Aerial crown-view tile of a tropical tree (Barro Colorado Island, Panama), acquired 20250915:
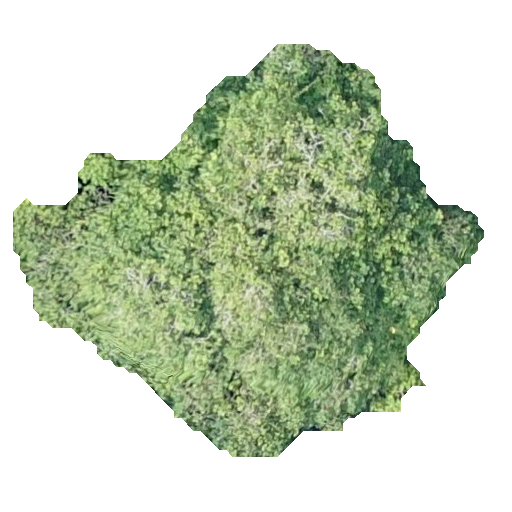
Species: Guapira myrtiflora
GBIF accepted scientific name: Guapira myrtiflora
Crown area: 171.997 m²